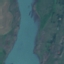
Land use / land cover class: River